Interaction volume radius: 5 \u00c5
Interaction volume height: 25 \u00c5
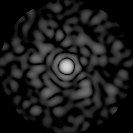
Disorder parameter: 0.8352